Field crop: maize
Growth stage: 2
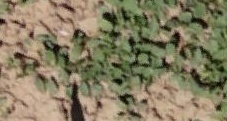
Species: convolvulus